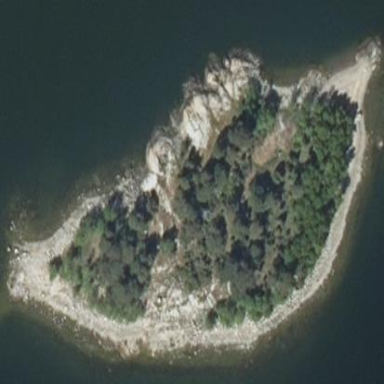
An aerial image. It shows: Islet located along the natural coastline.